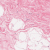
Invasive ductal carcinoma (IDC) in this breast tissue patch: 0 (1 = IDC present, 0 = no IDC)